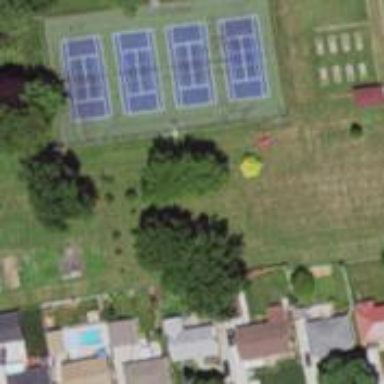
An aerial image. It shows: Tennis court on pitch designated for leisure land.